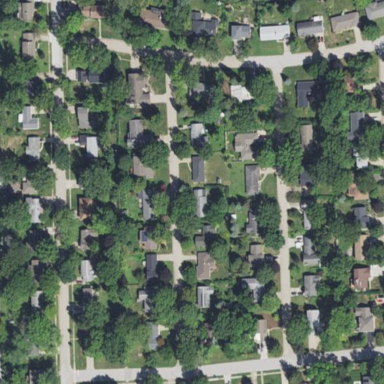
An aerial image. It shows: This residential area consists of single-family homes.